Question: Please have you any idea how to get '_value' from:

I have this function:
'''
jobsLength(){
const jobslength:any;
jobslength=this.searchLogic.items$
console.log(jobslength)
};
'''
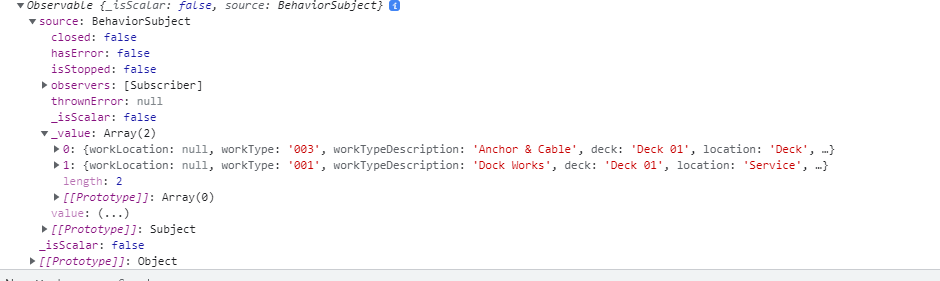
Answer: You need to to the 'items$' Observable to get the data.
'''
jobsLength() {
this.searchLogic.items$.subscribe((value: any[]) => {
let jobs: any[] = value;
console.log(jobs);
console.log(jobs.length);
});
}
'''
<URL>
---
## References
<URL>